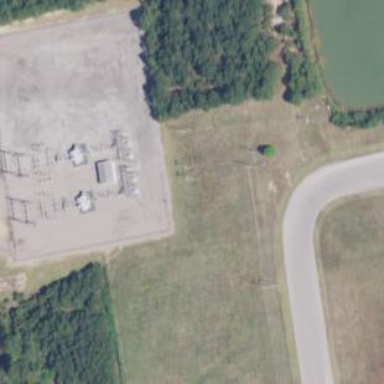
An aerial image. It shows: Industrial power substation surrounded by fence.